Question: Consider the following code:
'''
import typing
def a(x: int, y: int) -> int:
return x + y
class F(object):
def b(self, x: int, y: int) -> int:
return x + y
def call(operation: typing.Callable[[int, int], int]) -> int:
return operation(2, 2)
call(a)
f = F()
call(f.b)
'''
My PyCharm IDE indicates a typing error for the last line:

Is it a typing/type declaration error? Is the PyCharm type checker failing? If it's a typing error, what should it be?
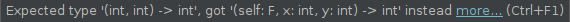
Answer: This is a PyCharm typechecker bug. The <URL> accepts your example without warnings or errors:
'''
$ bin/mypy --verbose so_41869174.py
LOG: Mypy version 0.470
LOG: Parsing so_41869174.py (so_41869174)
LOG: Parsing lib/mypy/typeshed/stdlib/3/typing.pyi (typing)
LOG: Parsing lib/mypy/typeshed/stdlib/3/builtins.pyi (builtins)
LOG: Parsing lib/mypy/typeshed/stdlib/3/sys.pyi (sys)
LOG: Parsing lib/mypy/typeshed/stdlib/3/abc.pyi (abc)
LOG: Parsing lib/mypy/typeshed/stdlib/3/types.pyi (types)
LOG: Parsing lib/mypy/typeshed/third_party/2and3/mypy_extensions.pyi (mypy_extensions)
LOG: Parsing lib/mypy/typeshed/stdlib/3/_importlib_modulespec.pyi (_importlib_modulespec)
LOG: Loaded graph with 8 nodes
LOG: Found 2 SCCs; largest has 7 nodes
LOG: Processing SCC of size 7 (_importlib_modulespec mypy_extensions types abc typing sys builtins) as inherently stale
LOG: Processing SCC singleton (so_41869174) as inherently stale
LOG: No fresh SCCs left in queue
LOG: Build finished in 0.482 seconds with 8 modules, 1708 types, and 0 errors
'''
Because 'F().b' is a , it inherits the signature of the underlying function 'self' (as it is the job of the bound method to pass in the bound instance).
For example, the <URL>, applied to the bound method, correctly omits 'self':
'''
>>> typing.get_type_hints(f.b)
{'x': <class 'int'>, 'y': <class 'int'>, 'return': <class 'int'>}
'''